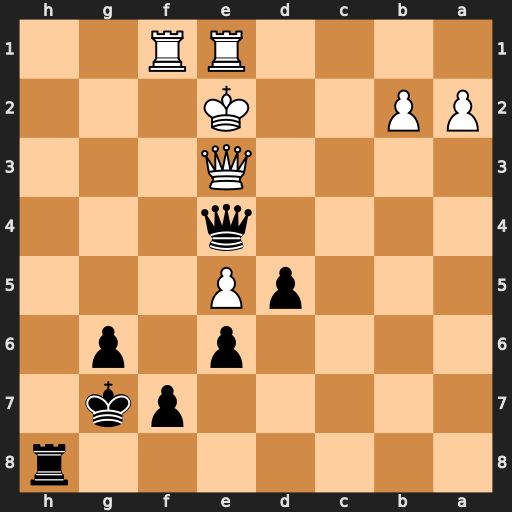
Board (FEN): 7r/5pk1/4p1p1/3pP3/4q3/4Q3/PP2K3/4RR2
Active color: b
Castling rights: -
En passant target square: -
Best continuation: Qc2+ Qd2 Rh2+ Rf2 Rxf2+ Kxf2 Qxd2+